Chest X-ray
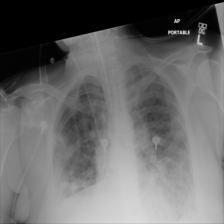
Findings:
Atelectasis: negative
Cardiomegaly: negative
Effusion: negative
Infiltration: negative
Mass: negative
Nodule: negative
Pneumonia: negative
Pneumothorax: negative
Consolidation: negative
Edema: negative
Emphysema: negative
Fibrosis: negative
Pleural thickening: negative
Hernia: negative